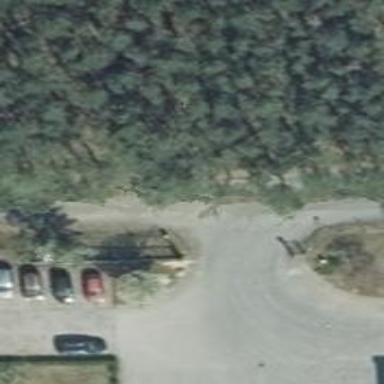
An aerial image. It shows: Service road with no sidewalk.